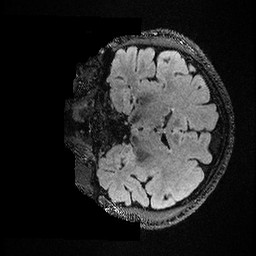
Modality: FLAIR
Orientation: coronal
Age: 33
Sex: male
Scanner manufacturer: ge
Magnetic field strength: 3 T
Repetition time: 4.802 s
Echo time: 0.1163 s